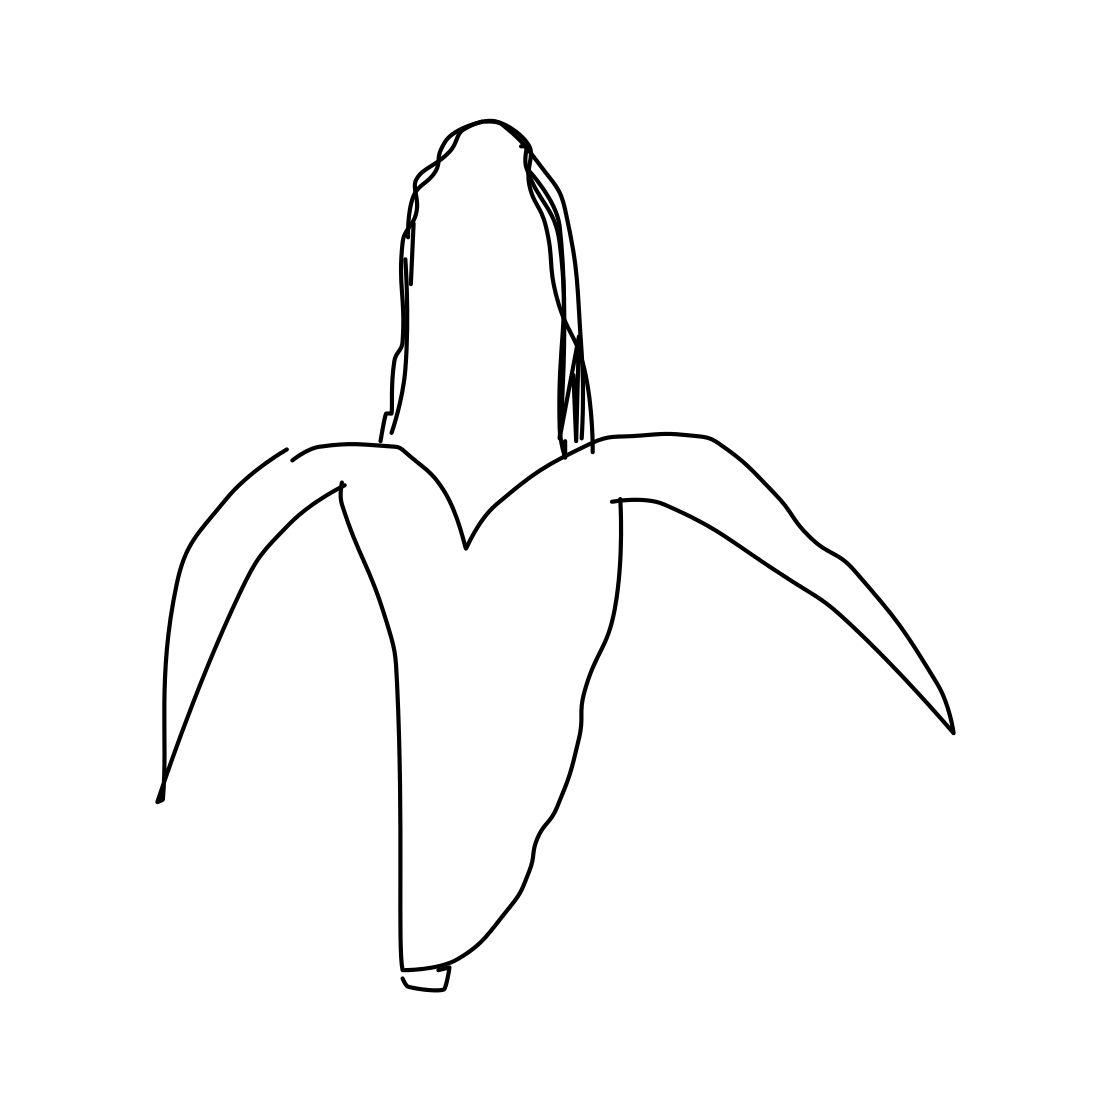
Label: banana